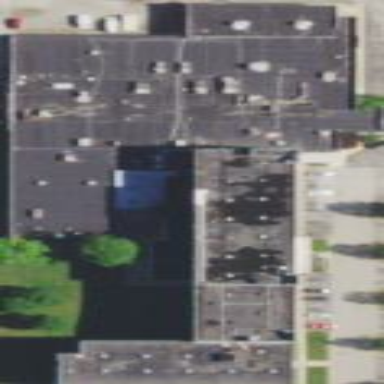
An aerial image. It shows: Motel building.